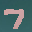
Label: 7